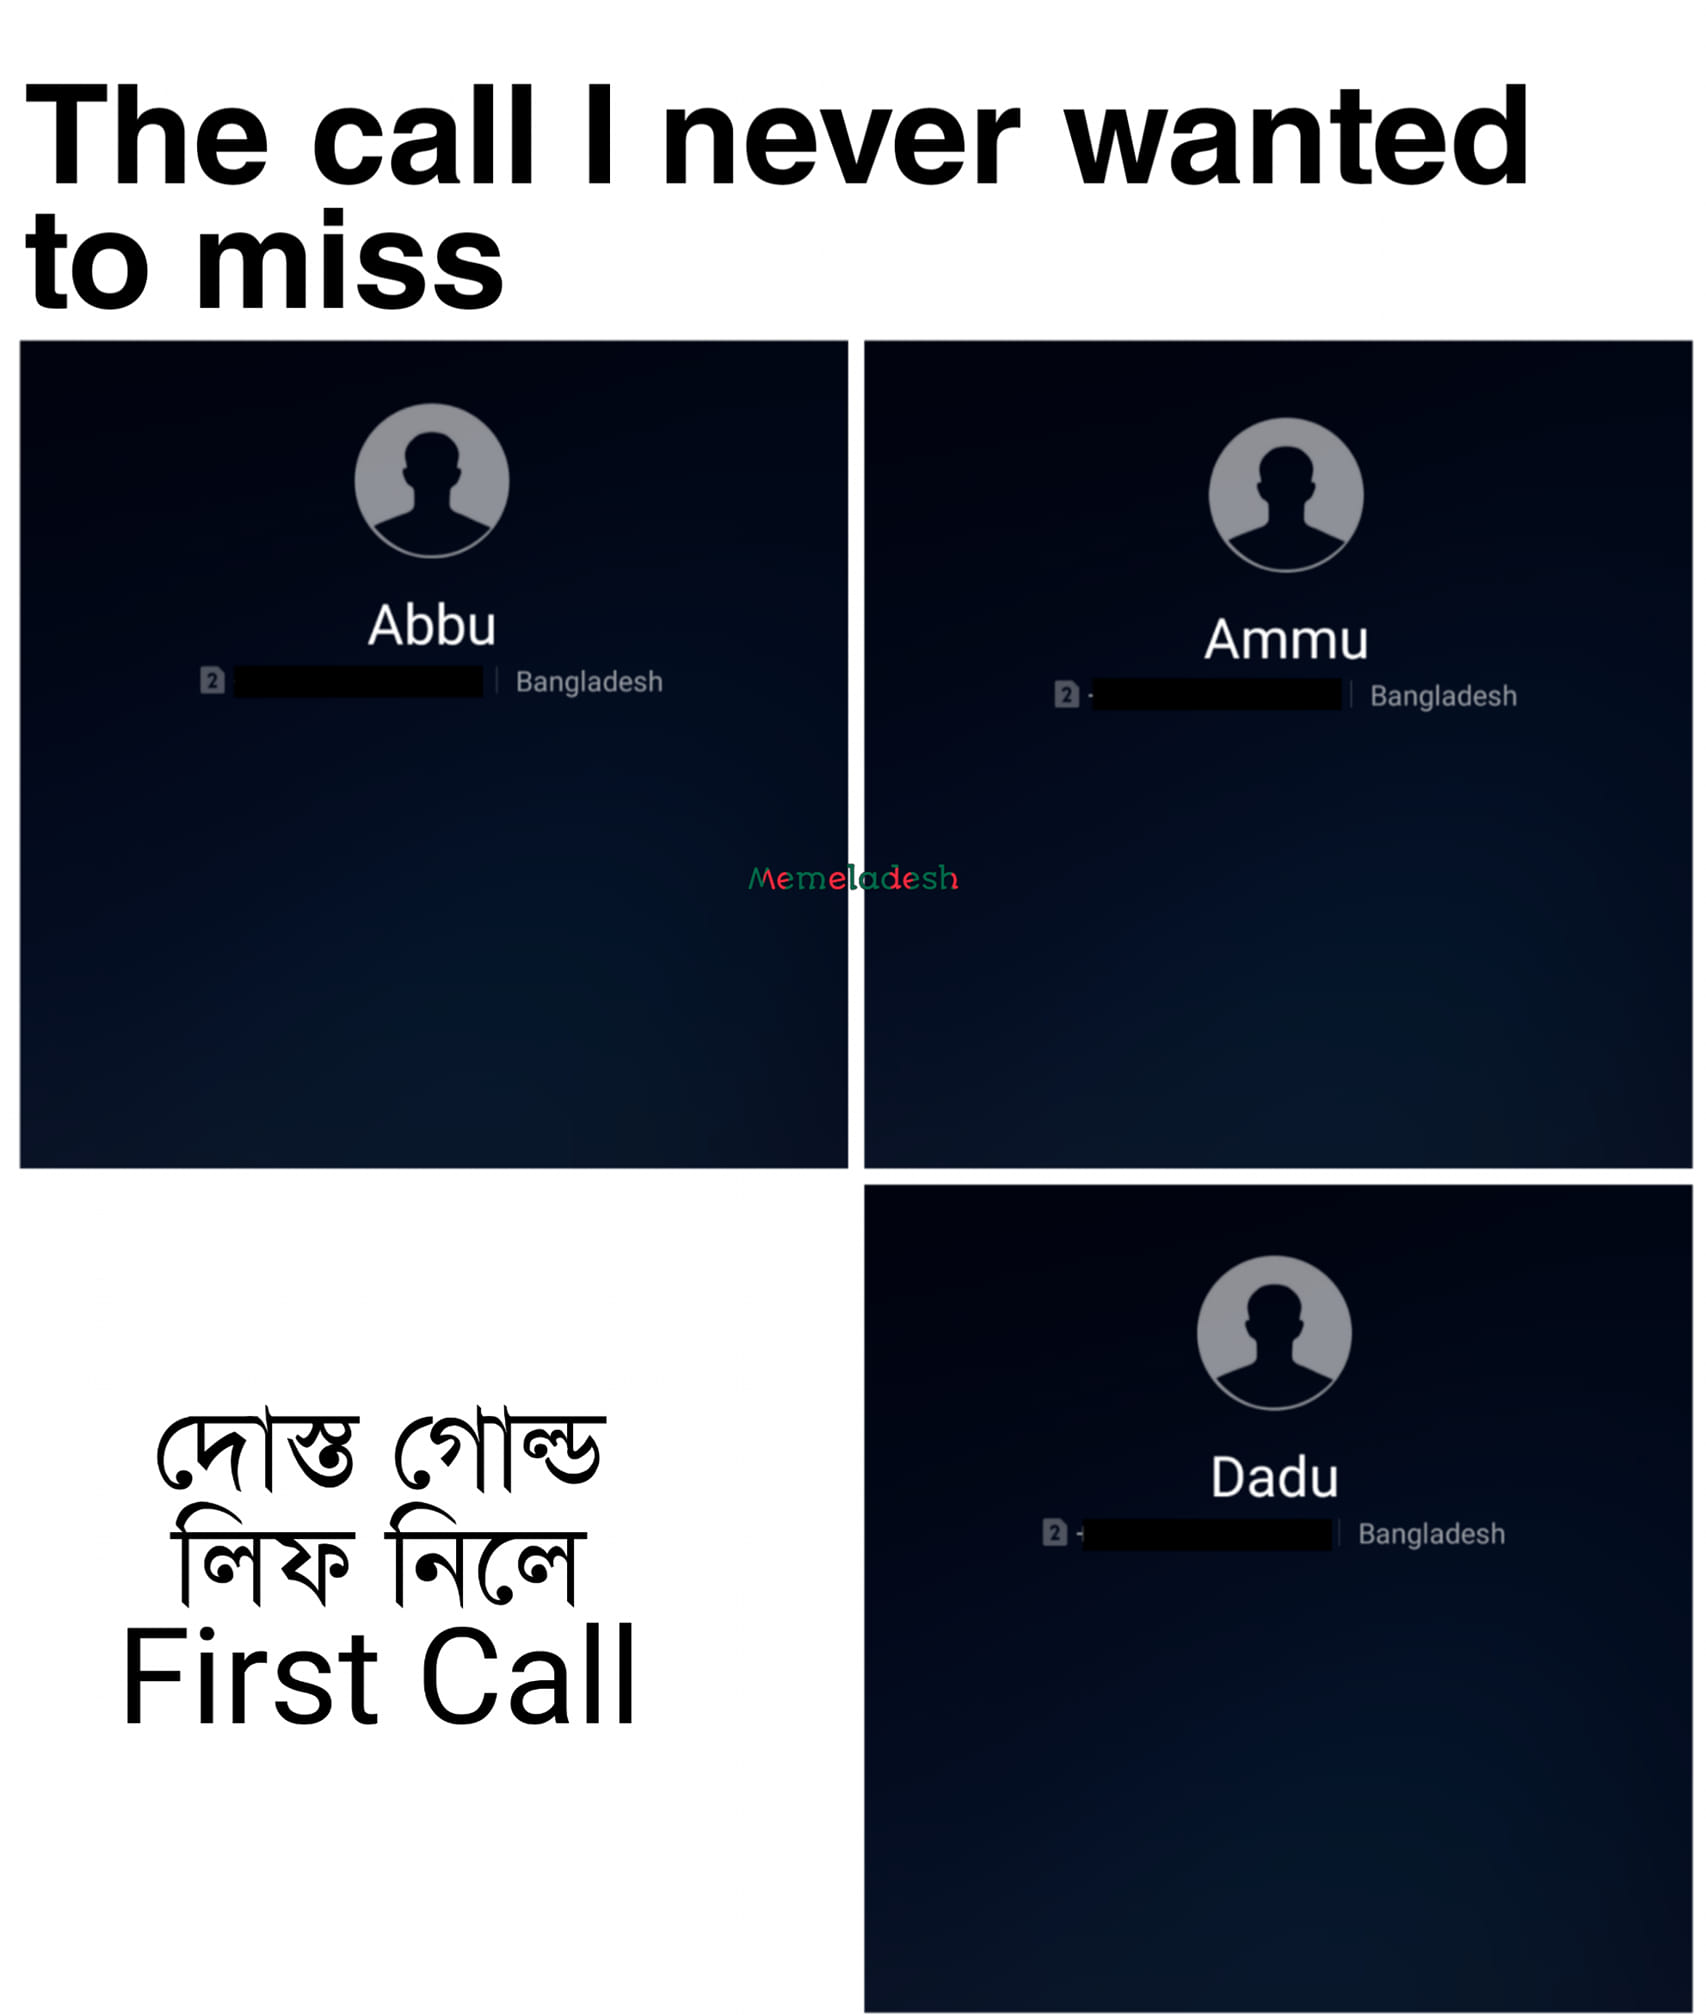
Caption: The call I never wanted to miss   Abbu    Ammu   দোস্ত গোল্ড লিফ নিলে First Call    Dadu
Label: non-hate